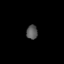
Tissue: lung
Cell type: Epithelial cells
Senescence score: 0.2235
Nuclear area (px): 155
Mean DAPI intensity: 89.077